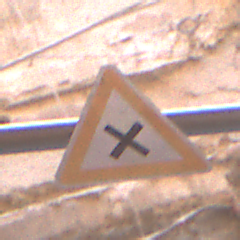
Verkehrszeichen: KreuzungOderEinmuendung
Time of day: MorningAfternoon
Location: Outdoor (Urban)
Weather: Clear
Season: NotSpecified
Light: Natural